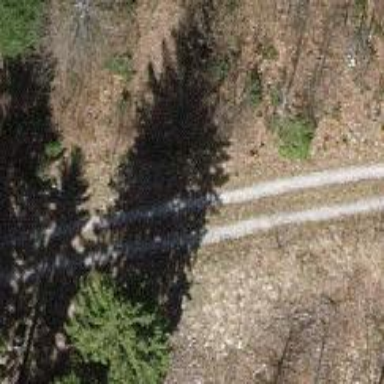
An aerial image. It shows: Well-maintained track road of grade 1.